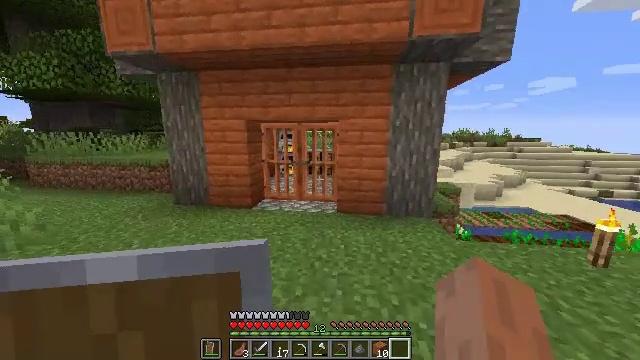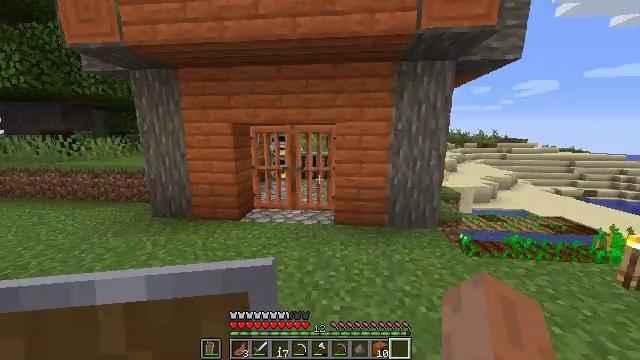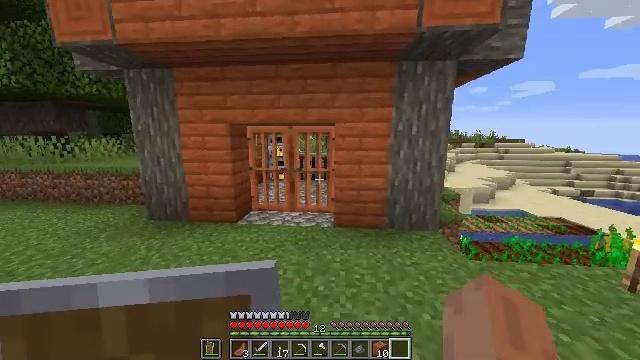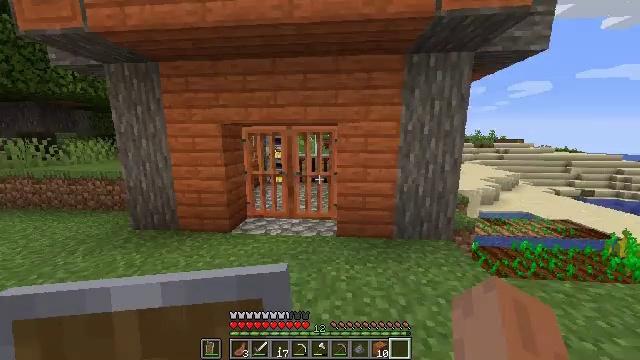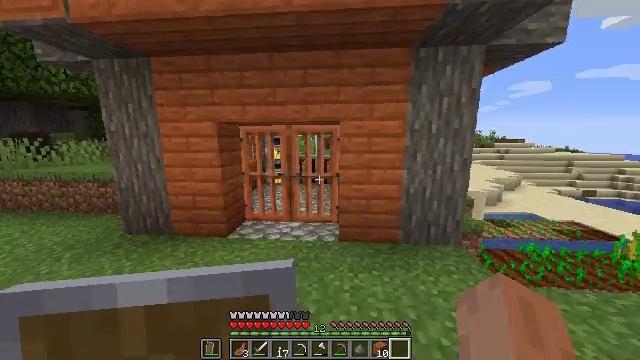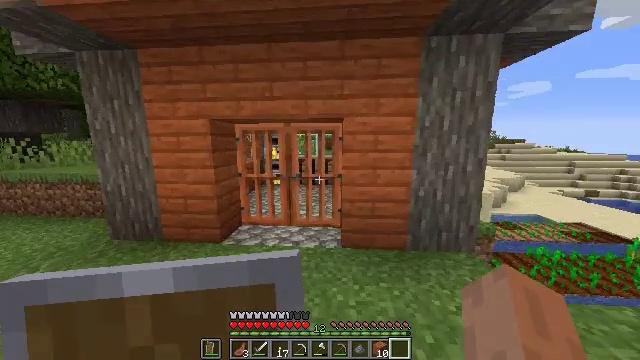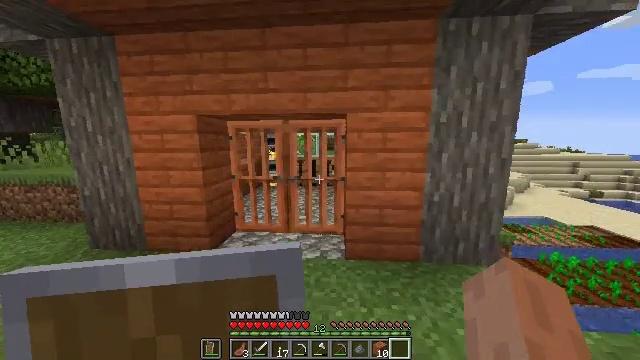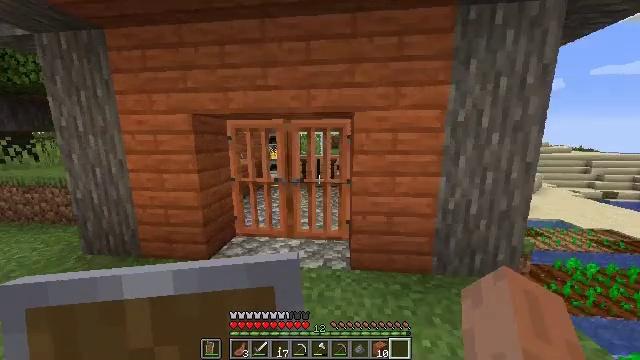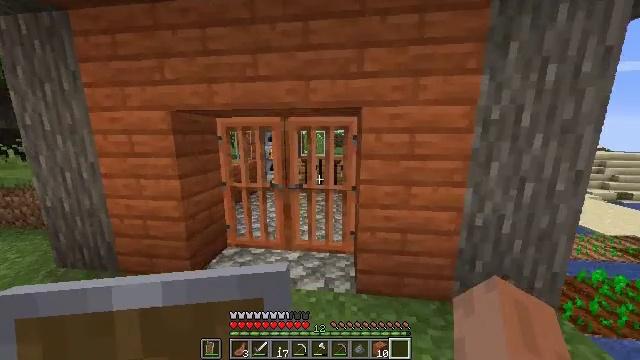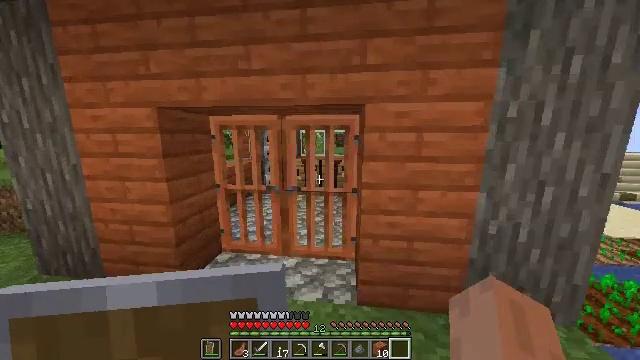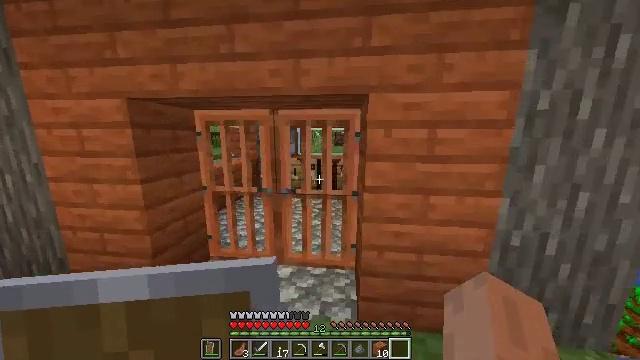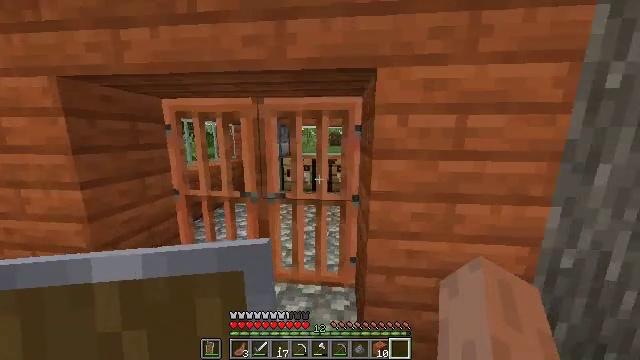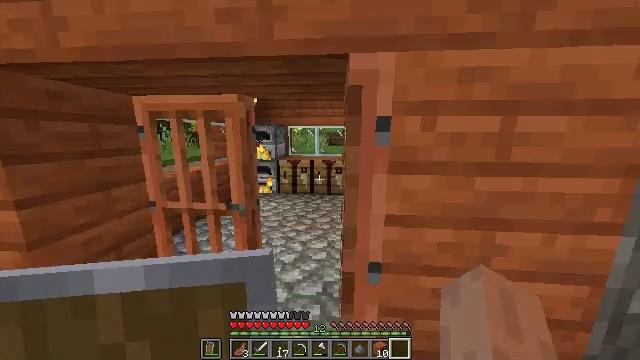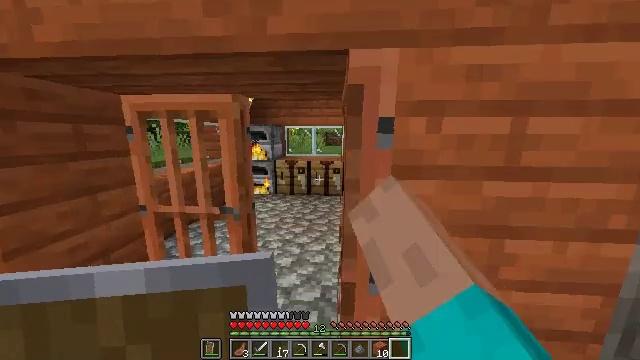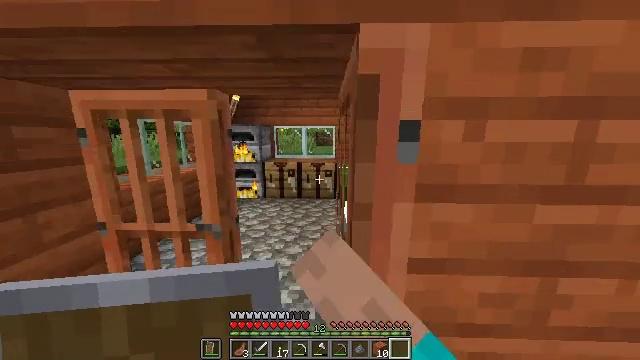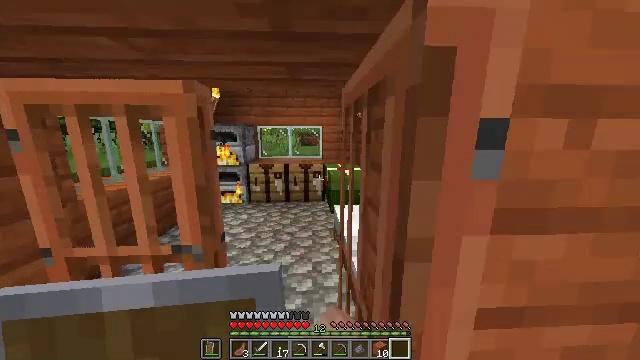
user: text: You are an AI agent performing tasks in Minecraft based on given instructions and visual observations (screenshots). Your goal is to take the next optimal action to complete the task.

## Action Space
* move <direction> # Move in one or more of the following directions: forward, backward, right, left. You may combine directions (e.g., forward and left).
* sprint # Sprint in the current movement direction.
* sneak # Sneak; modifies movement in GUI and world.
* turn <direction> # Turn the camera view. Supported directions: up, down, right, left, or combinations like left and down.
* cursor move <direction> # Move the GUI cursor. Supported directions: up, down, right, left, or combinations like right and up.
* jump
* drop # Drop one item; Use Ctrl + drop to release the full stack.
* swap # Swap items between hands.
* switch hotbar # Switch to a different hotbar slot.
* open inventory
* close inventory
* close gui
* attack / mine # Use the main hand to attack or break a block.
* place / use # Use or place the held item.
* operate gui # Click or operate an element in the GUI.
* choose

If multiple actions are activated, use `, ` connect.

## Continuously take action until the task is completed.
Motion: motion action
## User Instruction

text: Create an acacia fence using acacia planks and sticks.
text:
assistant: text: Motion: move forward, turn right
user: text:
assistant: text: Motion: move forward
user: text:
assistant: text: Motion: move forward
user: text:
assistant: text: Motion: move forward
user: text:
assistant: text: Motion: move forward
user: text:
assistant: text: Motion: move forward
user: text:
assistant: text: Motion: move forward, turn left
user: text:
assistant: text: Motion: move forward, turn left
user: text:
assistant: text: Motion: move forward
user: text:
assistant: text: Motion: move forward
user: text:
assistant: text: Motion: move forward, turn right
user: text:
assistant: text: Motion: move forward, use / place
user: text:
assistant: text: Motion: move forward, use / place
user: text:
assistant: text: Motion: move forward and move left, turn right
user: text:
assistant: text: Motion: move forward and move left, turn right
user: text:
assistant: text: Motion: move forward and move left, turn right
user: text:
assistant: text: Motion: move forward and move left, turn right
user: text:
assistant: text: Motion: move forward, turn right
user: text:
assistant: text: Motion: move forward, turn right
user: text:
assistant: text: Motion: move forward
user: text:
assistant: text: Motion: move forward
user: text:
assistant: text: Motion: move forward
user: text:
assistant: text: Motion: move forward, turn right and down
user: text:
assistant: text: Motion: move forward, turn right and down
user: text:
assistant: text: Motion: move forward, turn right and down
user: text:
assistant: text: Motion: move forward, turn right and down
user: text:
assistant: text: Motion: turn right
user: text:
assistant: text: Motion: turn right
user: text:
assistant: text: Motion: move back, turn right
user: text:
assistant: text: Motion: move back, turn right and up